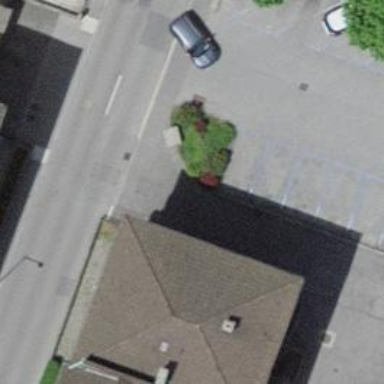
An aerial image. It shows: Charging station.